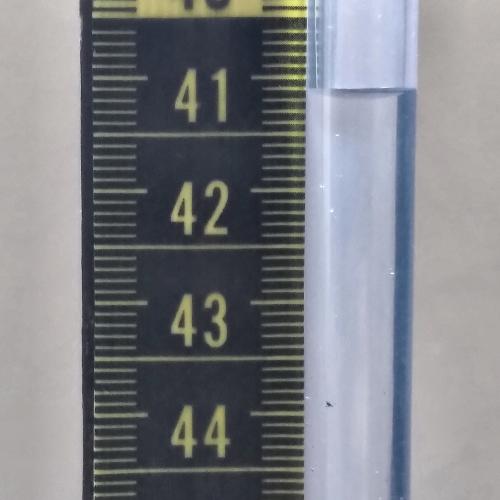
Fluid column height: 41.1 cm